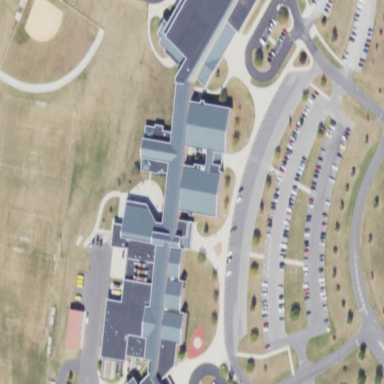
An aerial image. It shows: School building.